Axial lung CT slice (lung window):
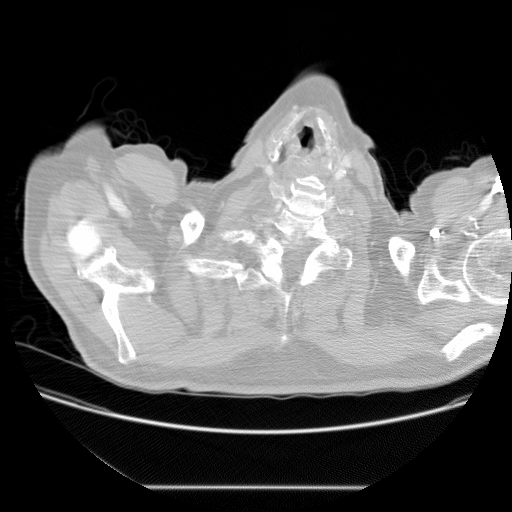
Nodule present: no